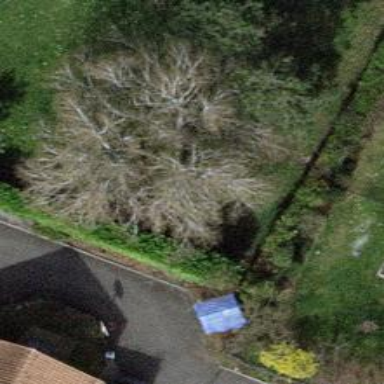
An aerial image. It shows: Evergreen tree with needle-leaved leaves.